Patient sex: M
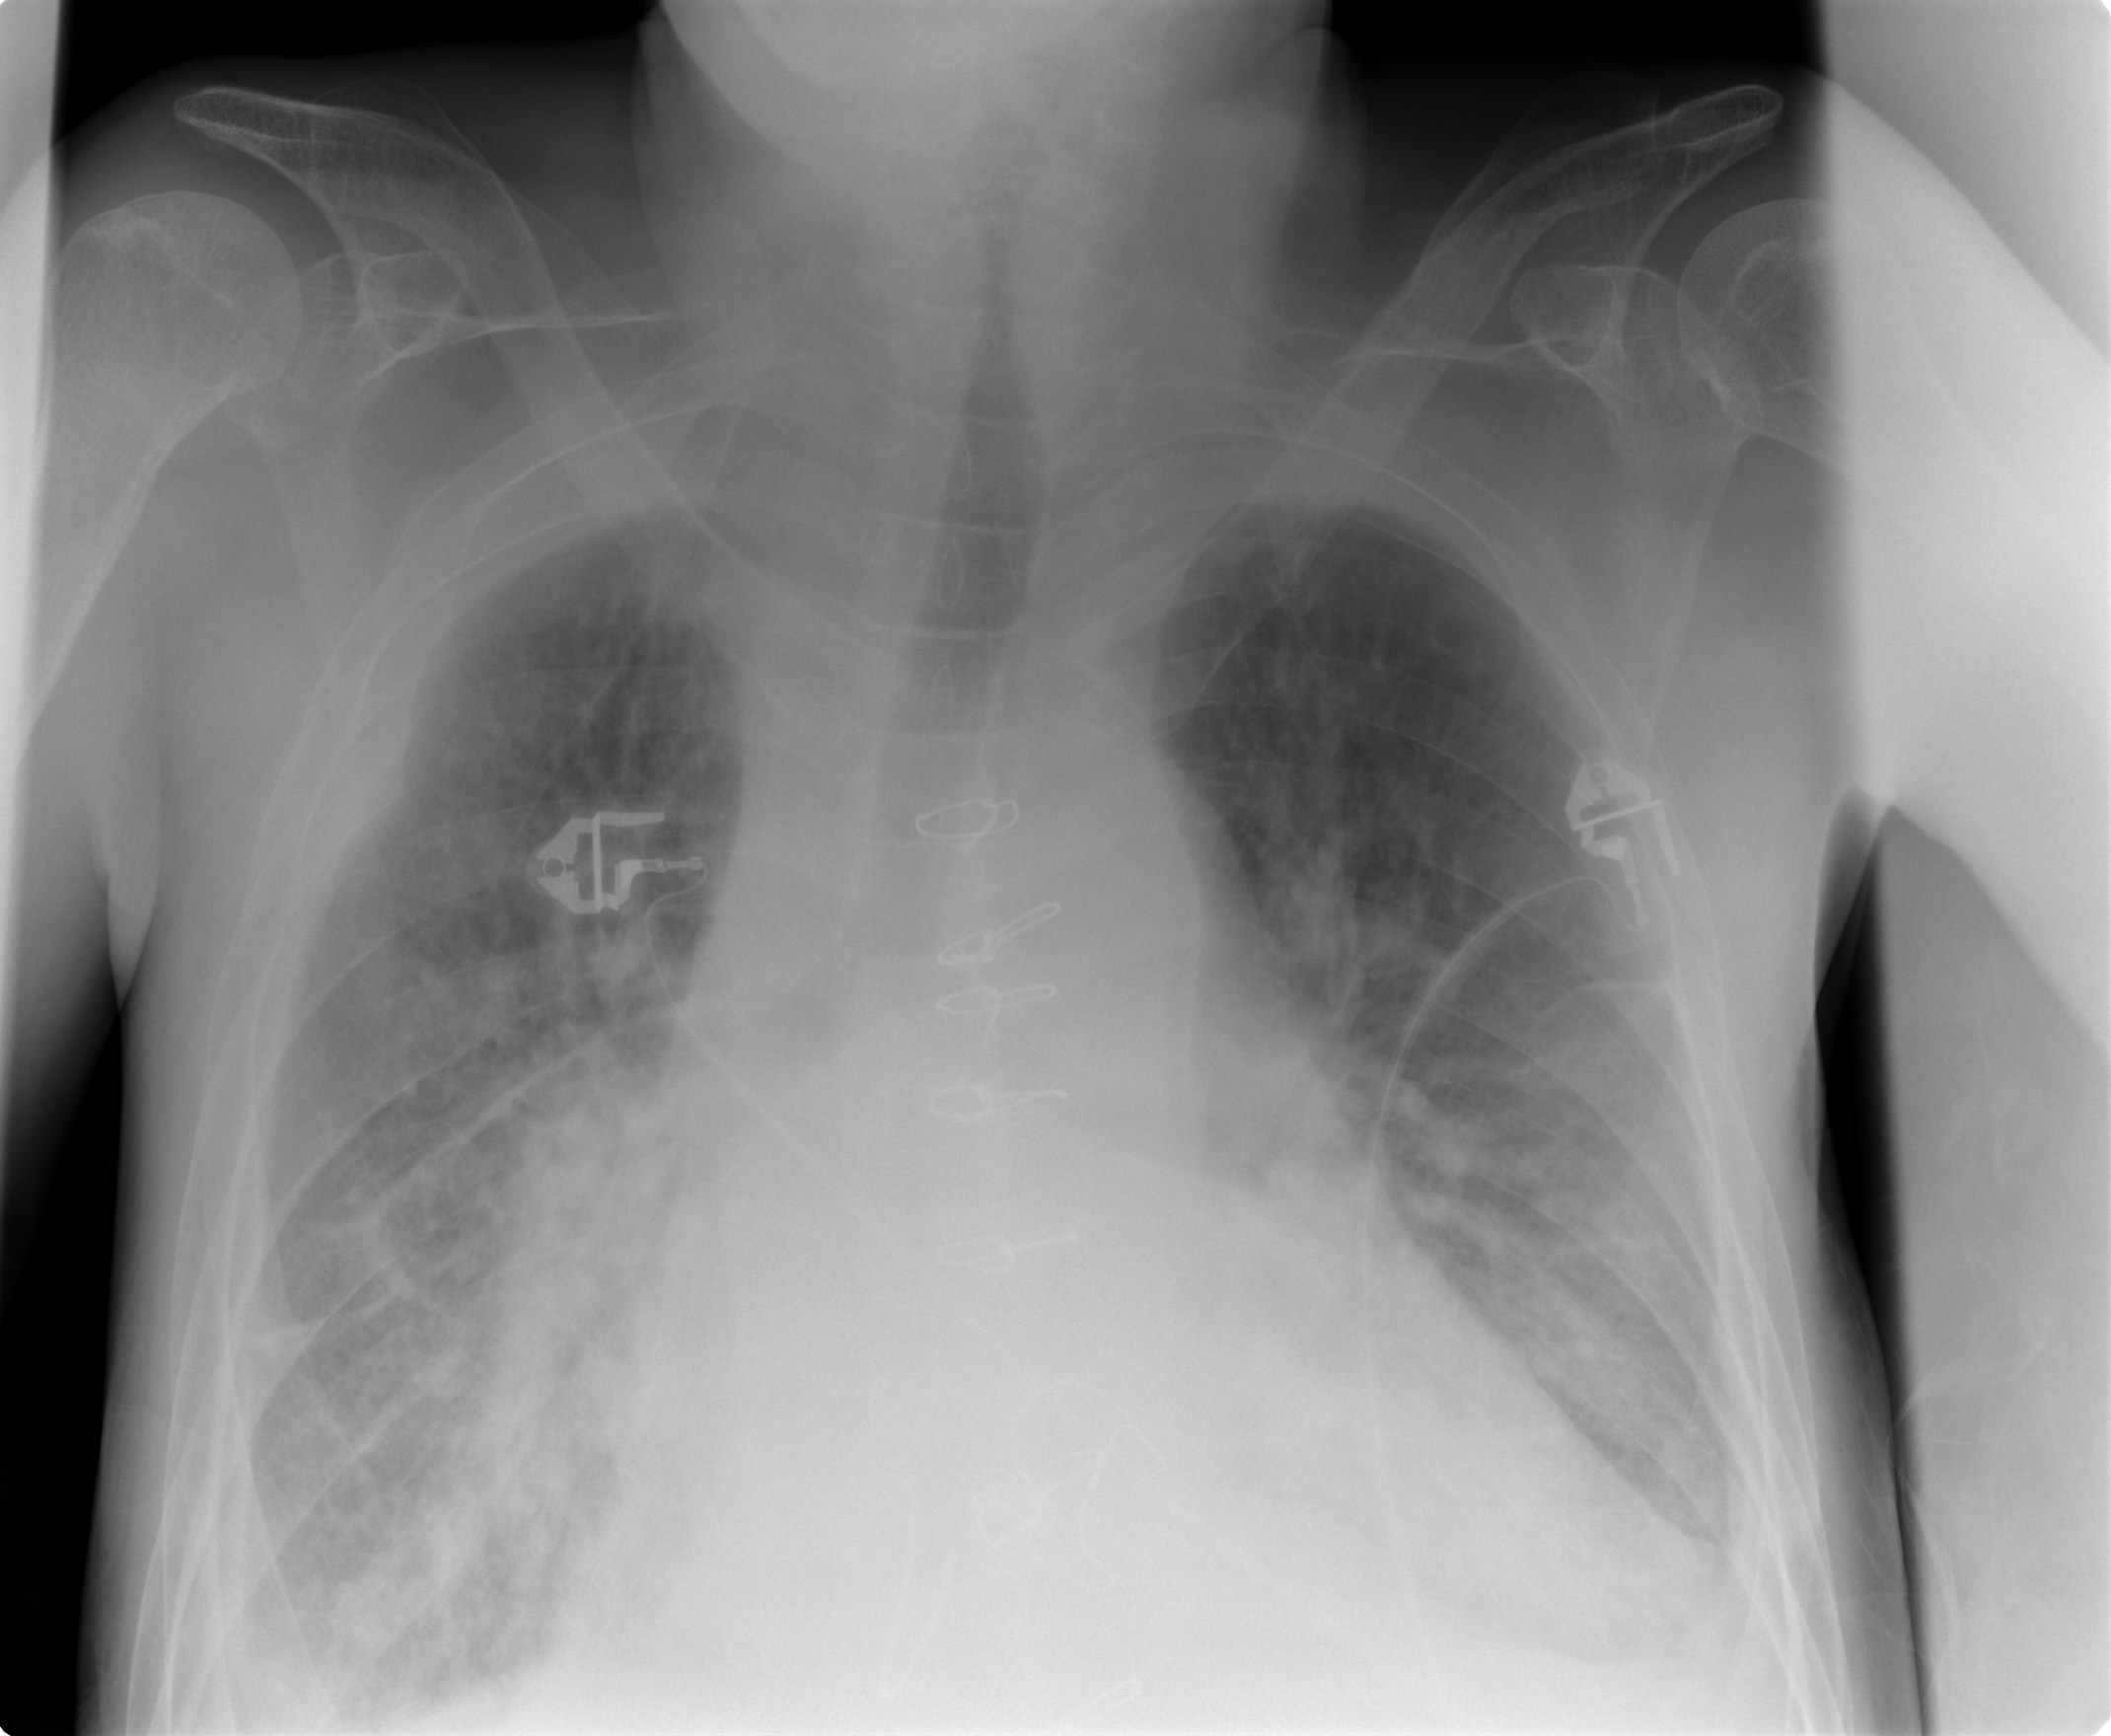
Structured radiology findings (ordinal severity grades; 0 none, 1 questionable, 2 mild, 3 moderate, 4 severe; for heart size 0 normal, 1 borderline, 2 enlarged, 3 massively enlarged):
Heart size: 3
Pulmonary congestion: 3
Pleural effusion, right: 2
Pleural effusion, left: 2
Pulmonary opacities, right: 2
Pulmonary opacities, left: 0
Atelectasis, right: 2
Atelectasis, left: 1